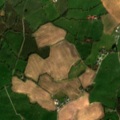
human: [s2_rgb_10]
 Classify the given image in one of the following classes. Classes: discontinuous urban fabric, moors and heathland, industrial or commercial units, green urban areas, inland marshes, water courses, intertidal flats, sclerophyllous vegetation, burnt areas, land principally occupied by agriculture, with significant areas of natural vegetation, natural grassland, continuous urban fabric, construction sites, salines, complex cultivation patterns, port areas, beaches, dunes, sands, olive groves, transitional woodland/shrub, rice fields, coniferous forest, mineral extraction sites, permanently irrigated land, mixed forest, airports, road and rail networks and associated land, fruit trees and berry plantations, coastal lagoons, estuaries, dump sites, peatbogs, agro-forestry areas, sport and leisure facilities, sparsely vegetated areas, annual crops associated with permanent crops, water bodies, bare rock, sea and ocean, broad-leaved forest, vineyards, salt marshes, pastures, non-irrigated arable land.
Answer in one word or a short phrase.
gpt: non-irrigated arable land, pastures